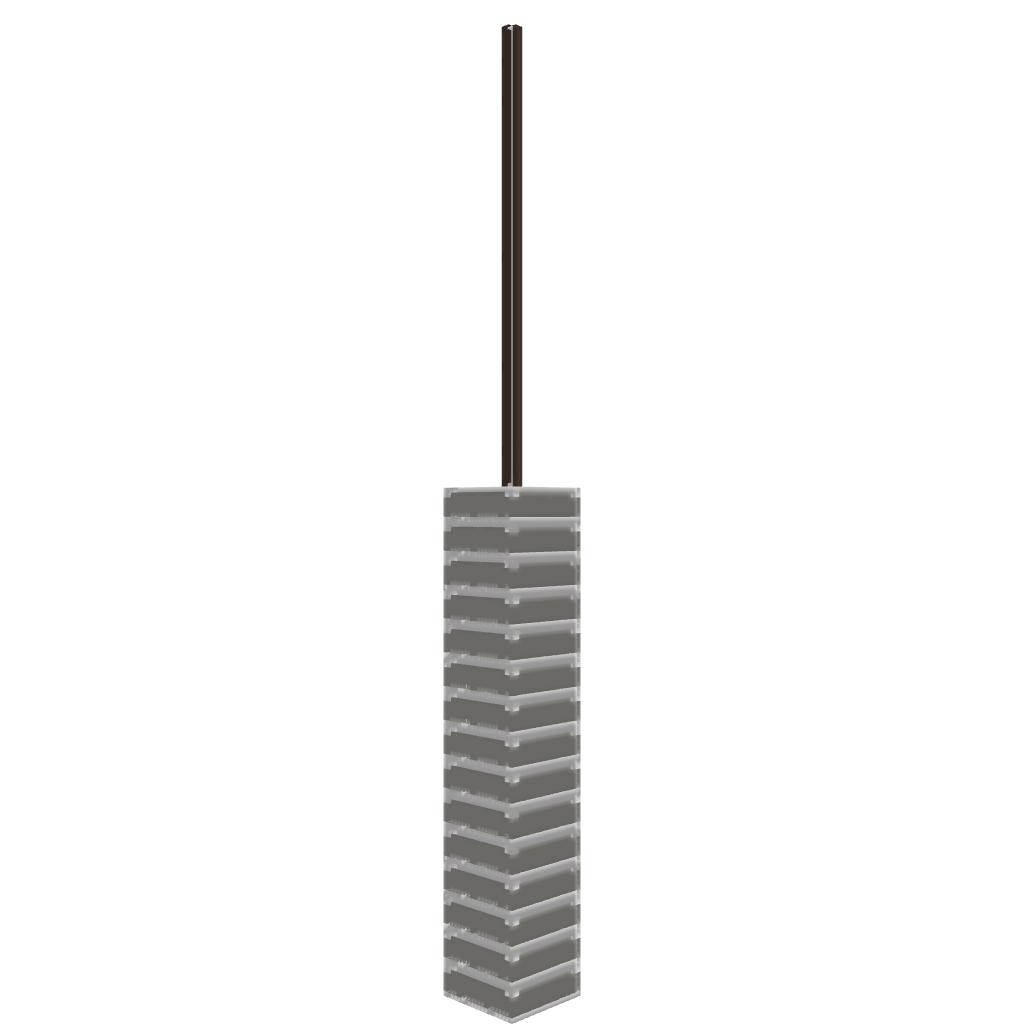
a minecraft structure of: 200 block high Skyscraper